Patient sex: F
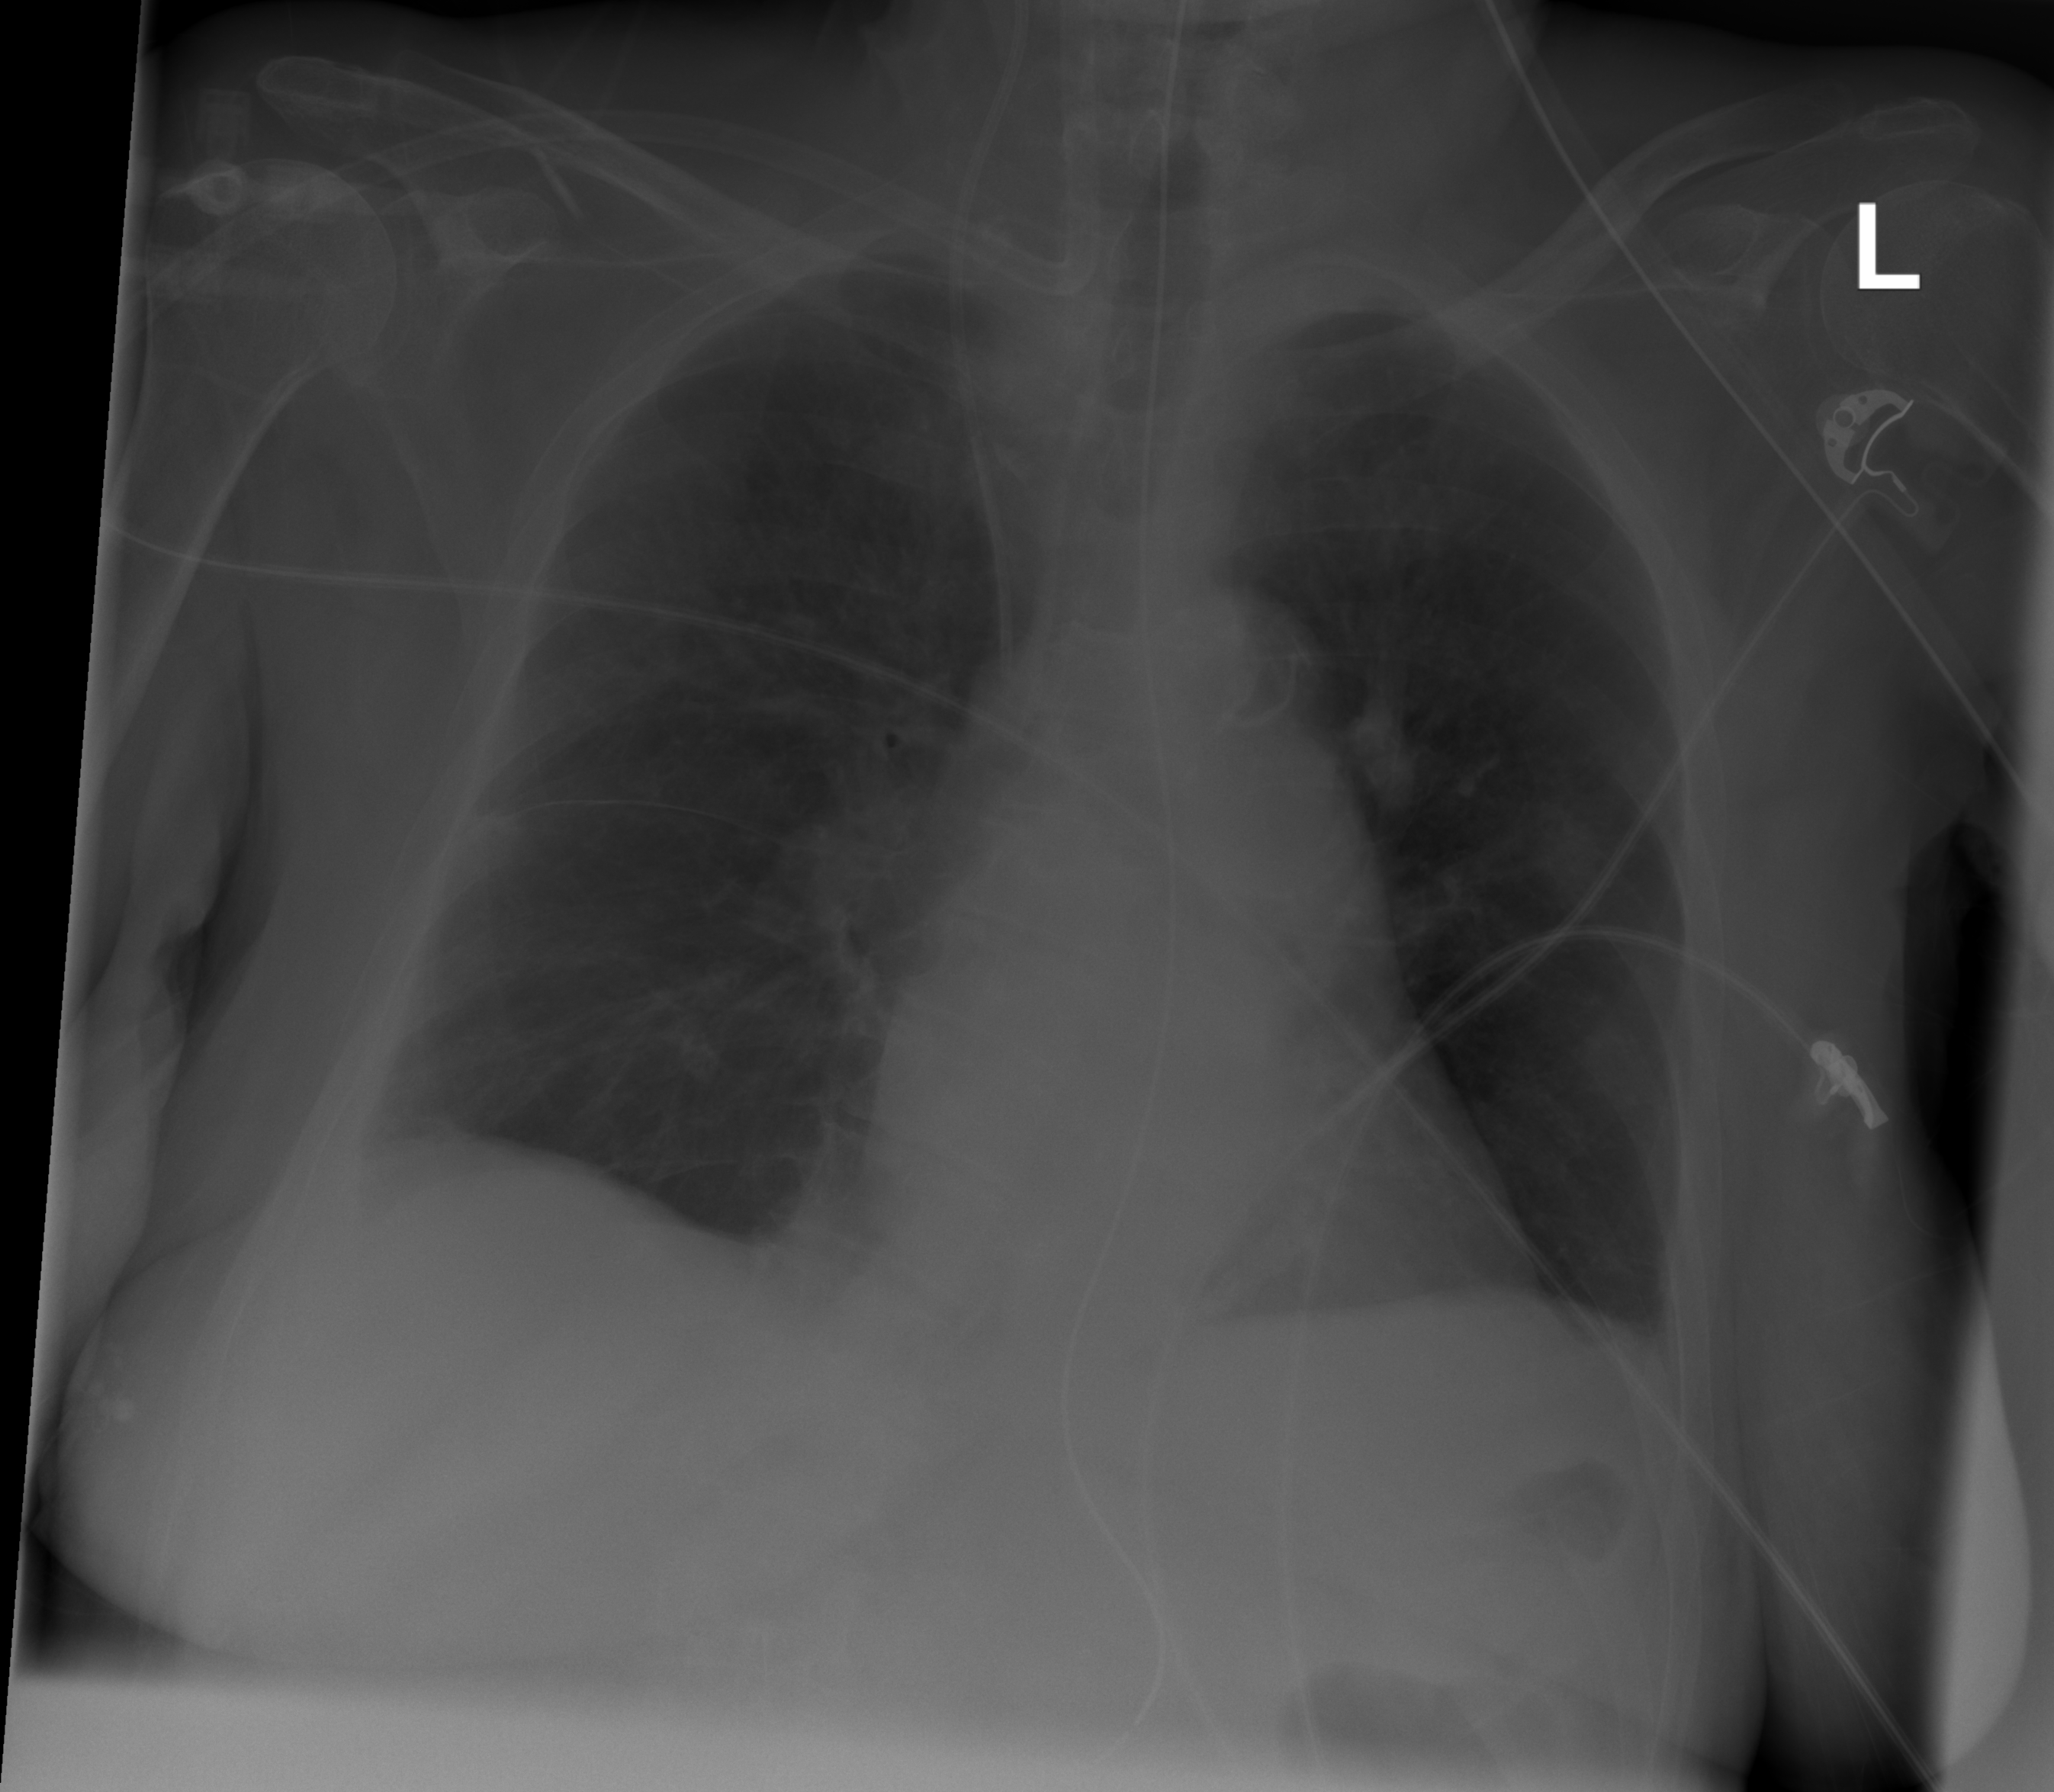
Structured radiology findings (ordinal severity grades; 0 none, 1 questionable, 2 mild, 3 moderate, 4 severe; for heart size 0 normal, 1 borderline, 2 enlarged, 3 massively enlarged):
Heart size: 1
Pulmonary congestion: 2
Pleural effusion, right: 2
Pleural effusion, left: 1
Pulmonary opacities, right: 0
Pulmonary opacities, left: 0
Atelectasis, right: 0
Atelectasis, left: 2